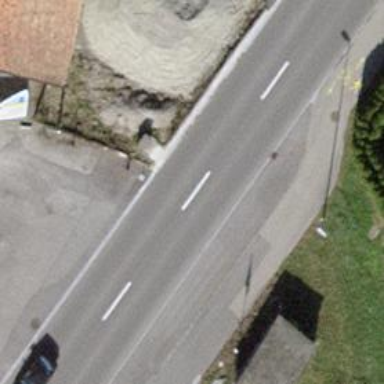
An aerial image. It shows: Street cabinet of man-made origin.